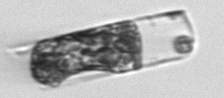
Label: Hemiaulus